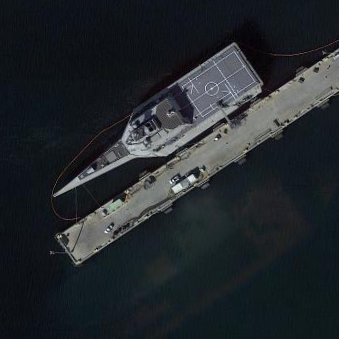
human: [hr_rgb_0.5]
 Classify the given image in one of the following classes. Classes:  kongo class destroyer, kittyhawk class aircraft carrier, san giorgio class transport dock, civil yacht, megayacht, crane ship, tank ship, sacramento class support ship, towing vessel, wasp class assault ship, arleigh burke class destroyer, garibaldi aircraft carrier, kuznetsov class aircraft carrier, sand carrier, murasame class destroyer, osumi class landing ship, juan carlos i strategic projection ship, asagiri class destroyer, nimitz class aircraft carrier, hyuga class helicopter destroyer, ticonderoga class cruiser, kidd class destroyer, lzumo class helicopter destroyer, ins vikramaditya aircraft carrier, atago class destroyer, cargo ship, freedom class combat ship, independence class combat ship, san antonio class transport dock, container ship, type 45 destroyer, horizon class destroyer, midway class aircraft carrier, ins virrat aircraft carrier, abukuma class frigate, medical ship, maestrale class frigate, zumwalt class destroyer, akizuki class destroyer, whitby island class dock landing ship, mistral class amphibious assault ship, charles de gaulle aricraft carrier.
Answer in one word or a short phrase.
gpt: Independence class combat ship